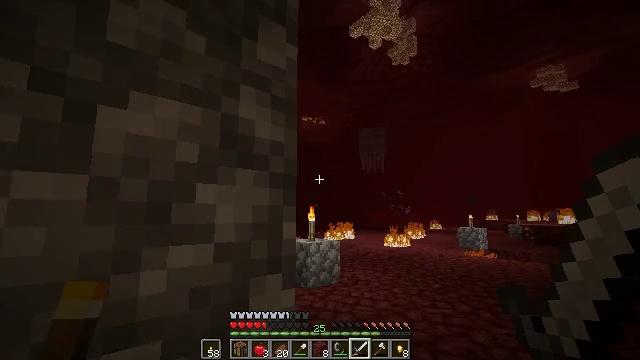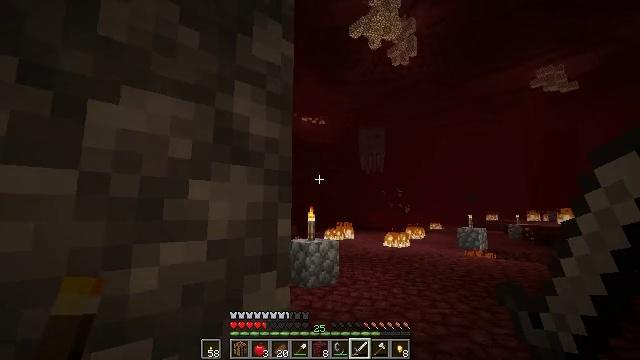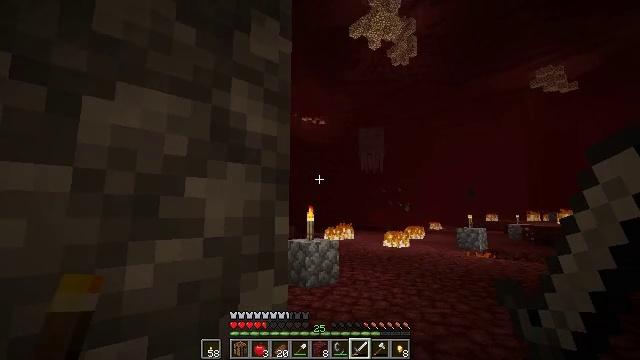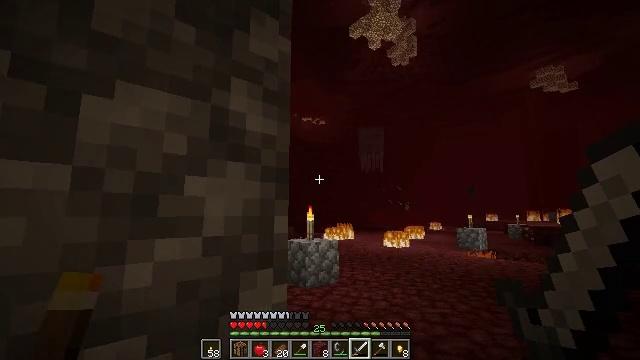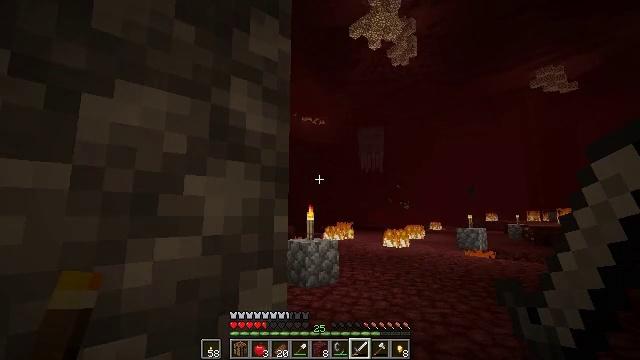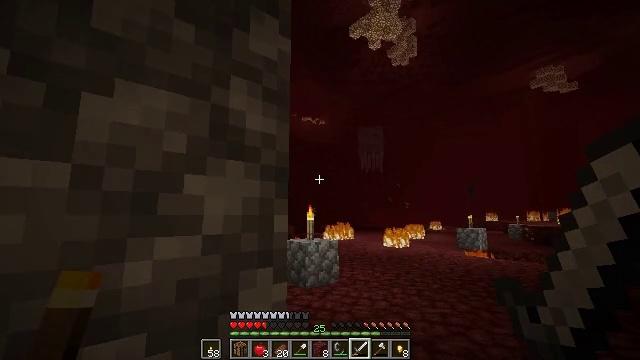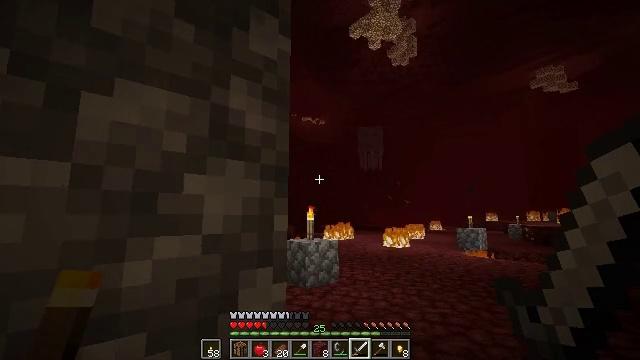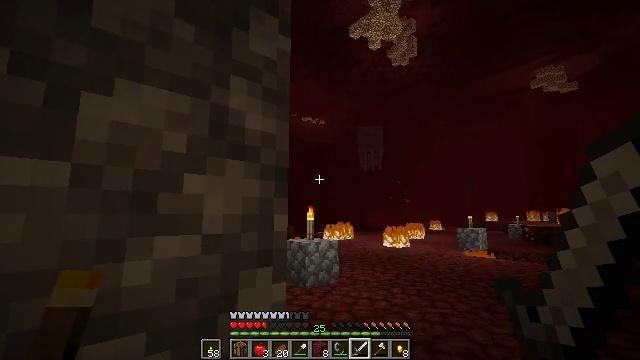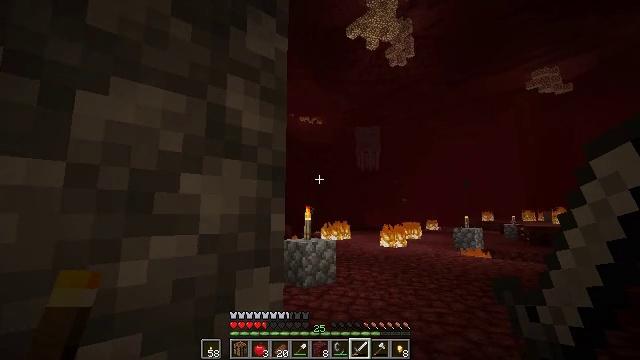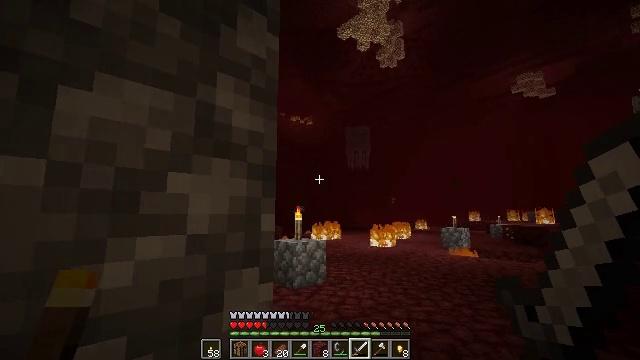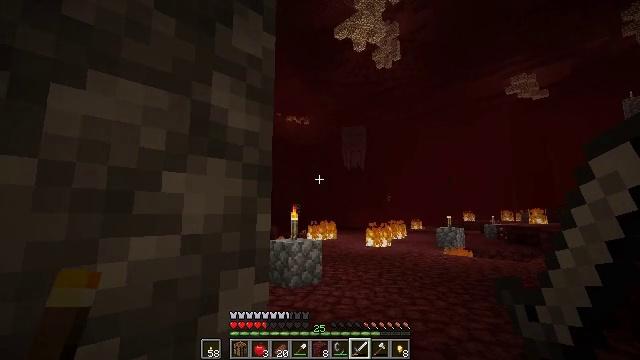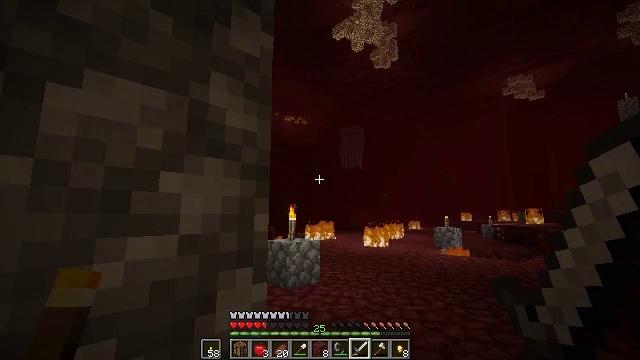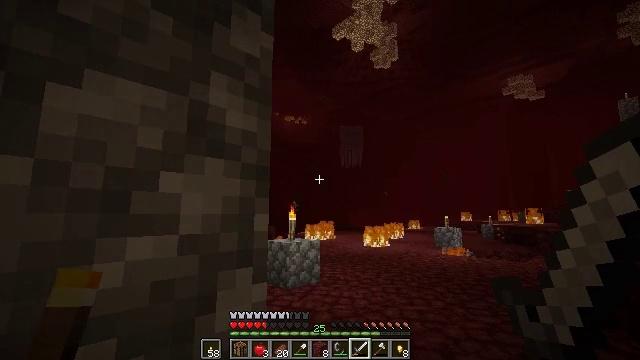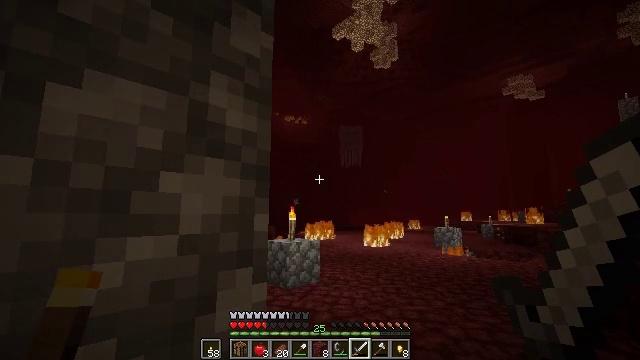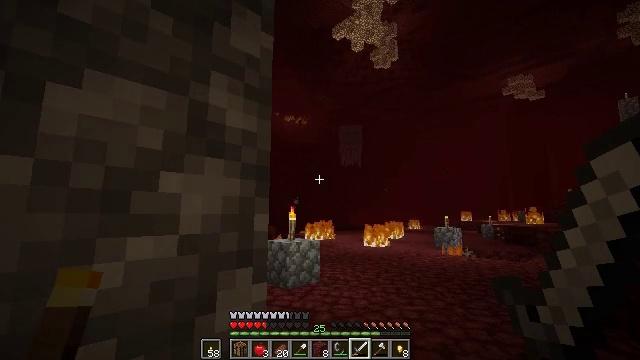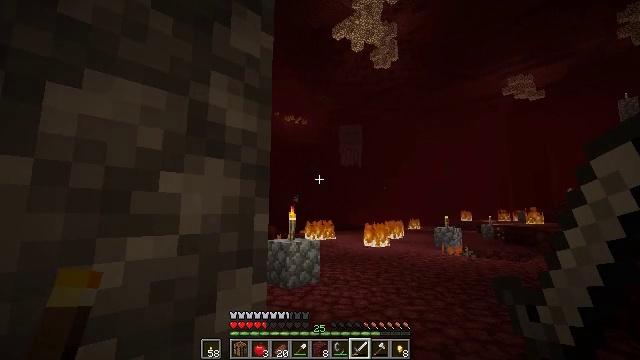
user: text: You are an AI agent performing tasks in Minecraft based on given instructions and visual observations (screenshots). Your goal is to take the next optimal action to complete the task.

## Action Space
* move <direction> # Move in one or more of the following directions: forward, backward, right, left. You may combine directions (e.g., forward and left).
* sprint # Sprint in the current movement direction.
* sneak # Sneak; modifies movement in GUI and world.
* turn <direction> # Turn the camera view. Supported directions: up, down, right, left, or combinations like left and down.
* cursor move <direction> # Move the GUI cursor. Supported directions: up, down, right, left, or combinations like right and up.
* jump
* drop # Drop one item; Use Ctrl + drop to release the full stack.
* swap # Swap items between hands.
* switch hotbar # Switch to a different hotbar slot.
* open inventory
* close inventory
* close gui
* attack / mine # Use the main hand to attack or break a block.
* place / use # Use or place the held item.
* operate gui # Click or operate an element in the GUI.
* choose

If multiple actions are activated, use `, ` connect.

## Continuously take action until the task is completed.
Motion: motion action
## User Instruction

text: Make a diamond sword at the crafting table.
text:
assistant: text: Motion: no_op
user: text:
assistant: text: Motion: no_op
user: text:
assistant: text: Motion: no_op
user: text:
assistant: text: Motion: no_op
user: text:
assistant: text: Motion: no_op
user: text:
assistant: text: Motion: no_op
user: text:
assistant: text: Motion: no_op
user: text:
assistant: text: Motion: no_op
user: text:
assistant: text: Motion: turn right
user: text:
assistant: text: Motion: no_op
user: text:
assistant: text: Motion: no_op
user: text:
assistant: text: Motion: no_op
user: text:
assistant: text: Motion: no_op
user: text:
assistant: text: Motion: no_op
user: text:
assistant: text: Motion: no_op
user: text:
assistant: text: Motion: no_op
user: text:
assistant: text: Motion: no_op
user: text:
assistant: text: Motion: no_op
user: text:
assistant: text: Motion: no_op
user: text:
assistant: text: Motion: no_op
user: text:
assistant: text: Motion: no_op
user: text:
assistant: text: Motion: no_op
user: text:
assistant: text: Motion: no_op
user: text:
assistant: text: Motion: no_op
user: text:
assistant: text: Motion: no_op
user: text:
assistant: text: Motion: no_op
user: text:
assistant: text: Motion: no_op
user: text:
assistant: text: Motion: no_op
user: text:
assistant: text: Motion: no_op
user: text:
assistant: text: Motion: no_op